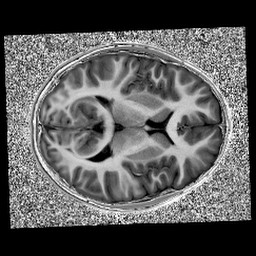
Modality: UNIT1
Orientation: axial
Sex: male
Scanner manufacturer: siemens
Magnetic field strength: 3 T
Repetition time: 5 s
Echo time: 0.00355 s